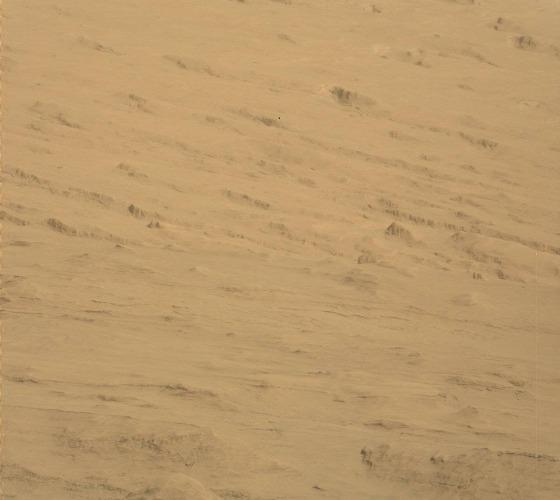
Terrain classes present: Gravel / Sand / Soil